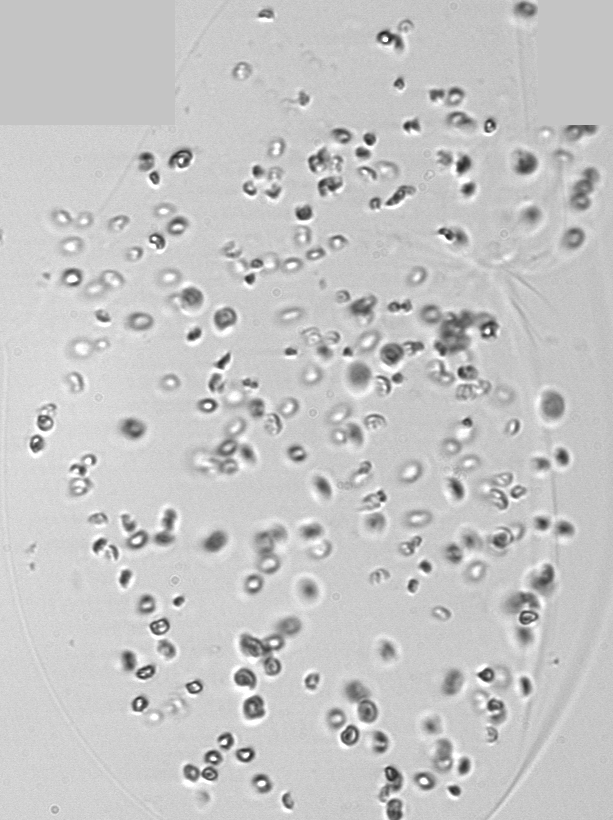
Label: Phaeocystis